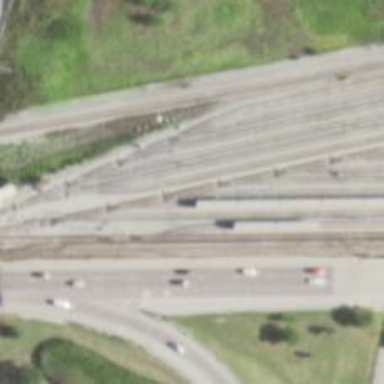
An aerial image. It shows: Yard area with electrified rail tracks.